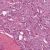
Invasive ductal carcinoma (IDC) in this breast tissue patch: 1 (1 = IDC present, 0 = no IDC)